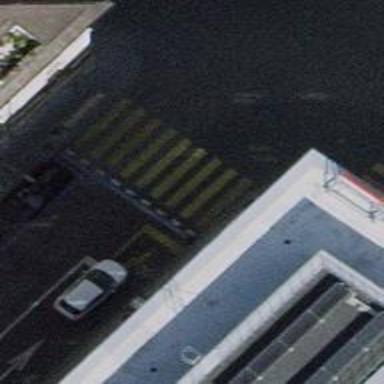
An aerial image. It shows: Footway crossing with marked asphalt surface.